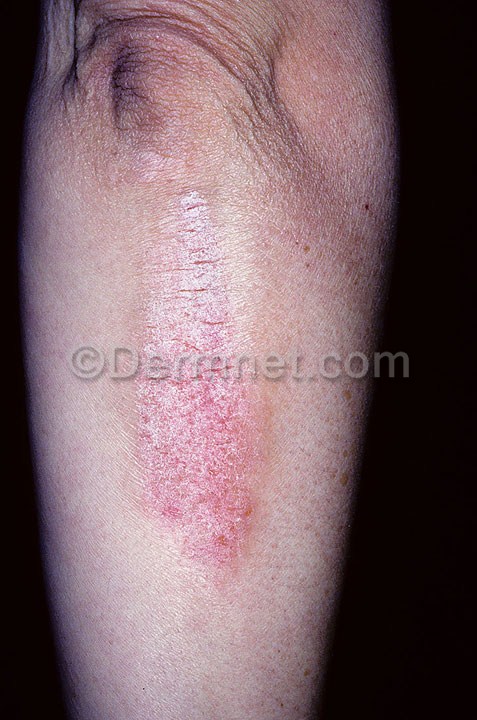
Disease: Eczema Photos